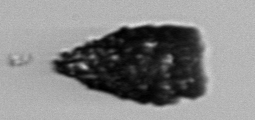
Label: Tintinnopsis